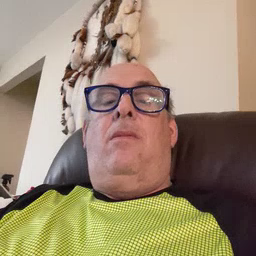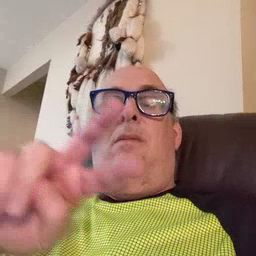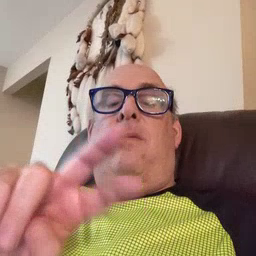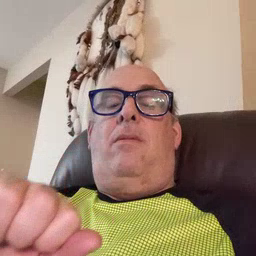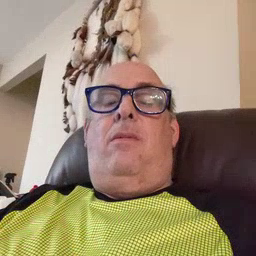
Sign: pizza